Question: I have a problem with 'bootstrap-datepicker-rails'. I am writing project on rails 4 and I've installed the gem. My application.css looks like:
'''
*= require_self
*= require bootstrap-datepicker
*= require_tree .
'''
My application.js looks like:
'''
//= require jquery
//= require jquery_ujs
//= require turbolinks
//= require bootstrap
//= require bootstrap-datepicker
//= require_tree
'''
The datepicker is working but it does not include the styles. My html for it is:
'''
%input{"data-behaviour" => "datepicker", type: "text"}/
:javascript
$(document).ready(function(){
$('[data-behaviour~=datepicker]').datepicker();
})
'''
It looks like this:

Do you have any ideas?
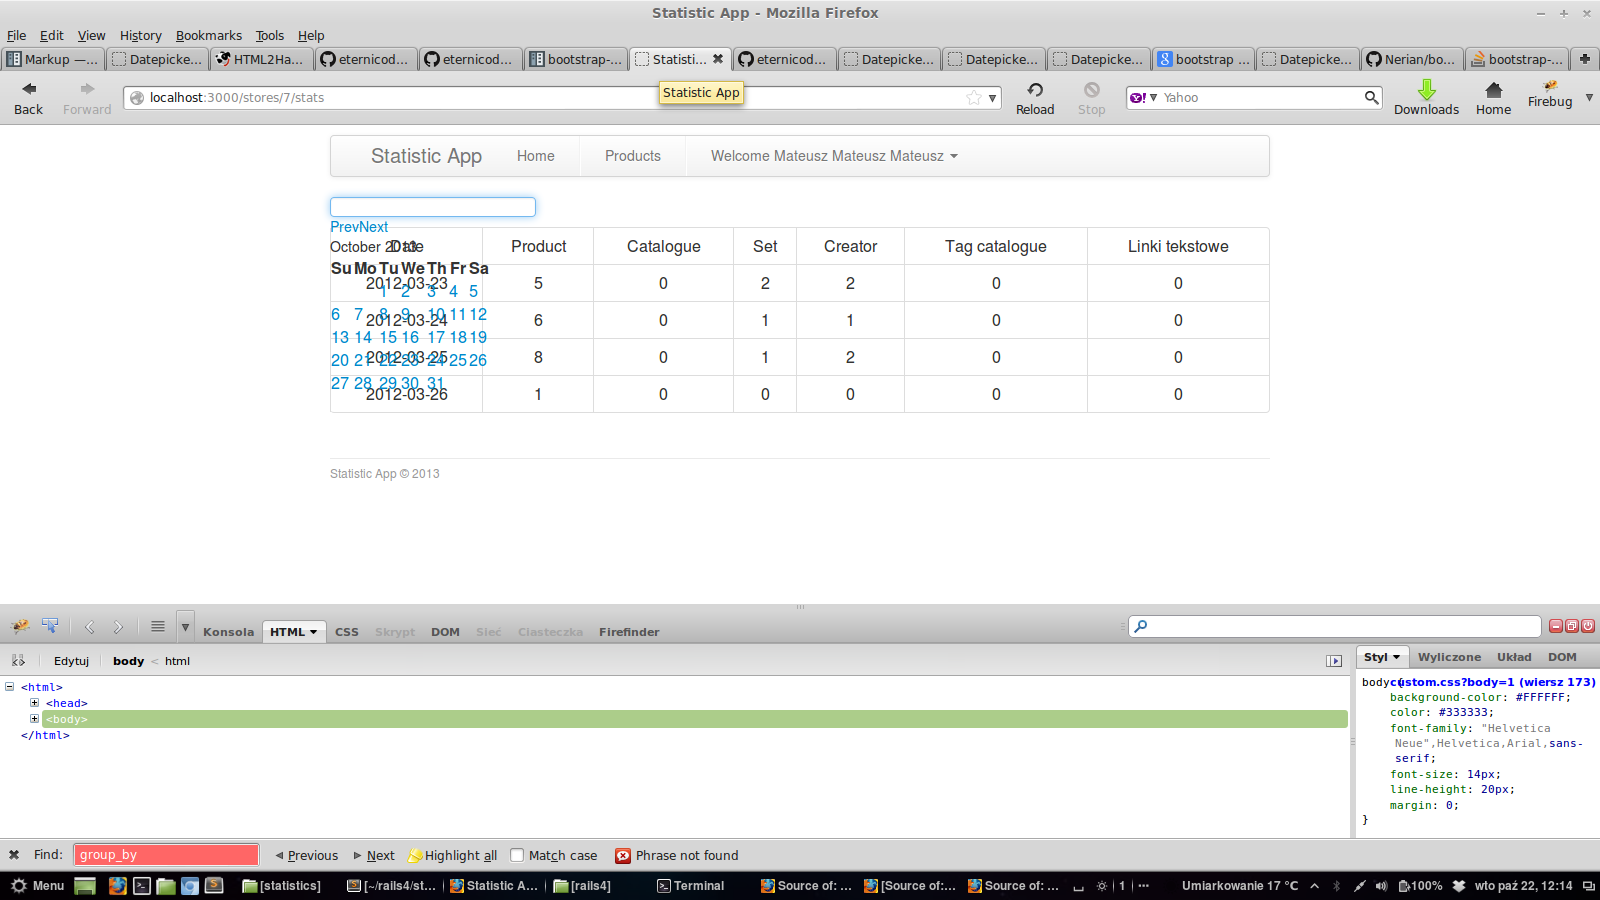
Answer: <URL> and now everything is fine -